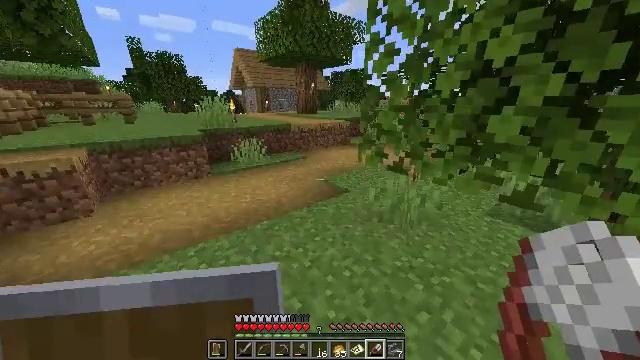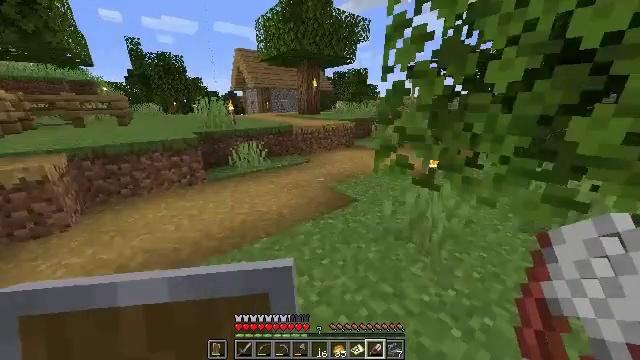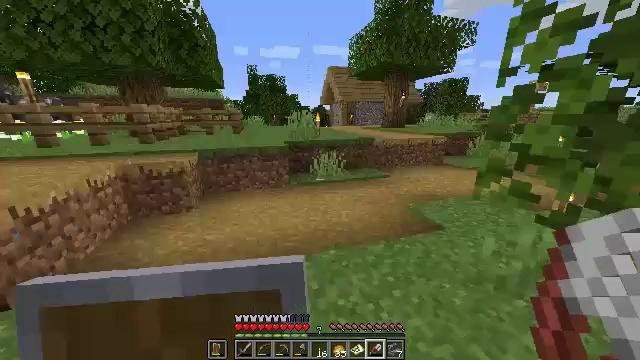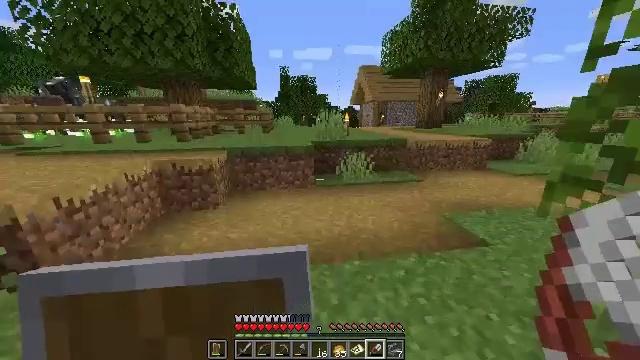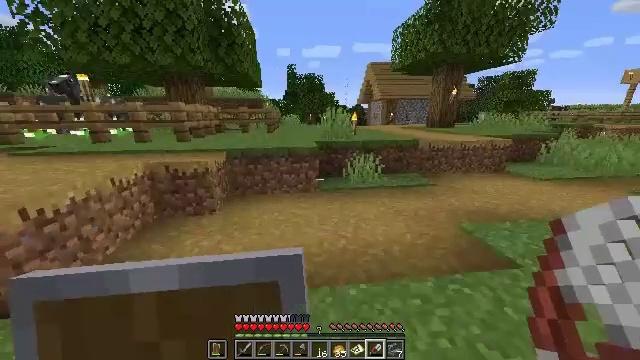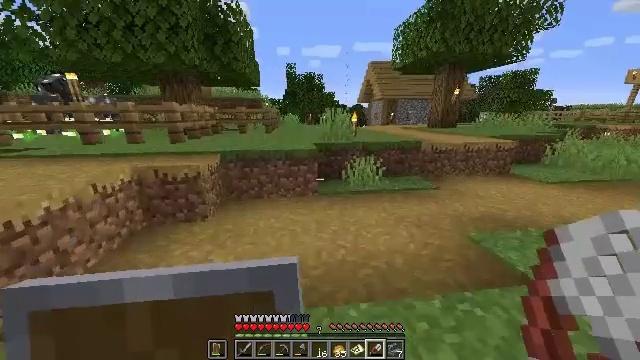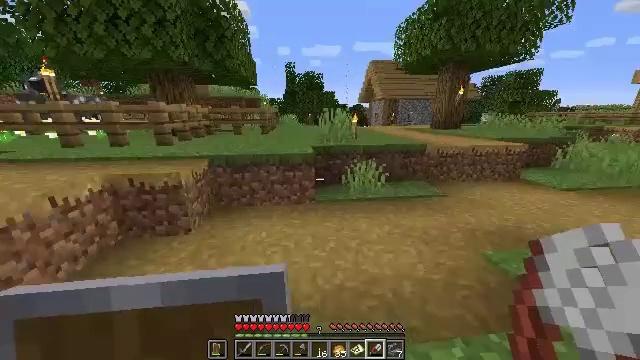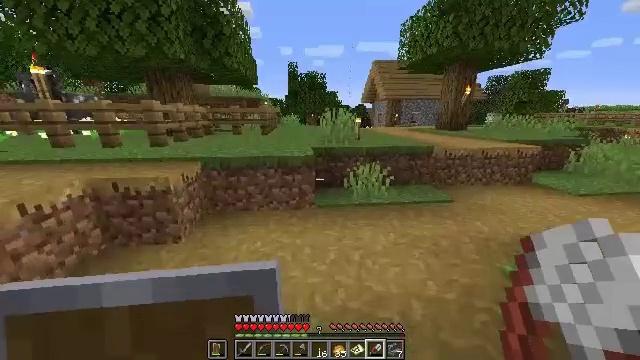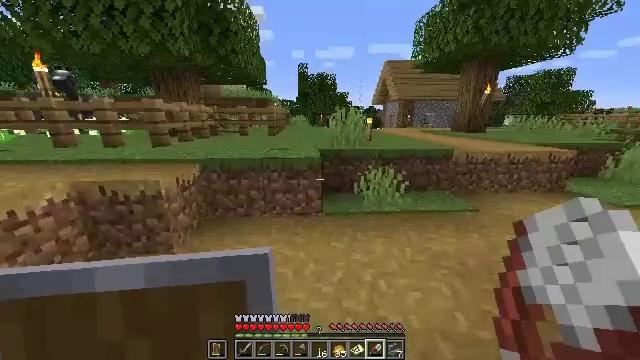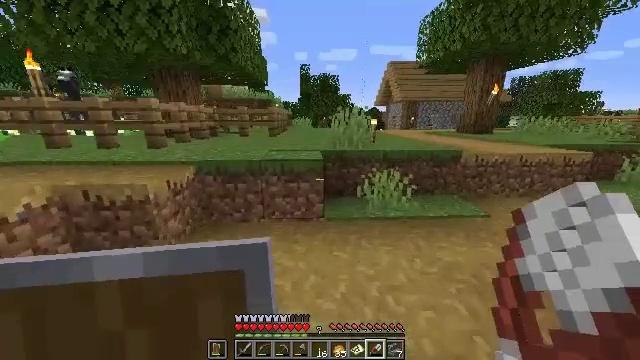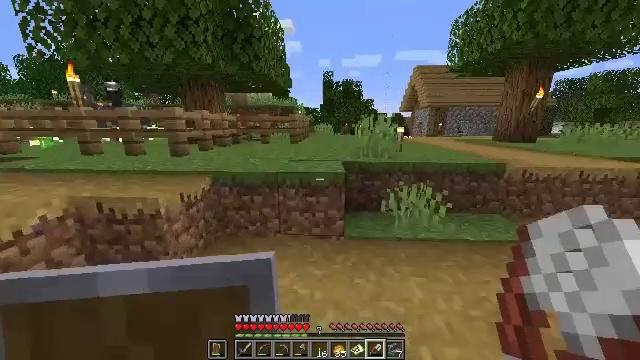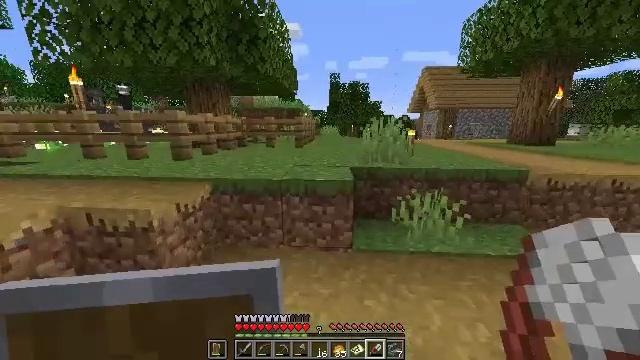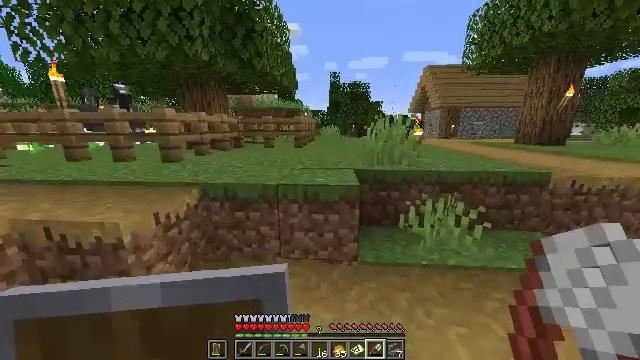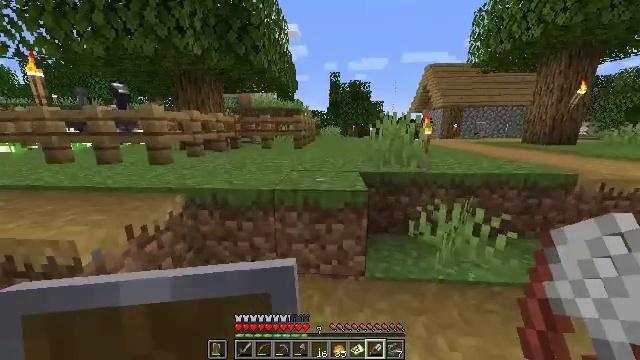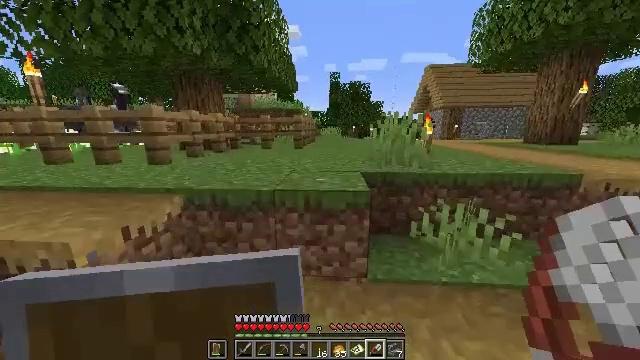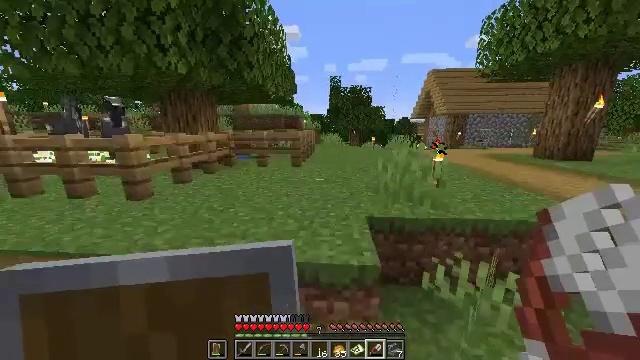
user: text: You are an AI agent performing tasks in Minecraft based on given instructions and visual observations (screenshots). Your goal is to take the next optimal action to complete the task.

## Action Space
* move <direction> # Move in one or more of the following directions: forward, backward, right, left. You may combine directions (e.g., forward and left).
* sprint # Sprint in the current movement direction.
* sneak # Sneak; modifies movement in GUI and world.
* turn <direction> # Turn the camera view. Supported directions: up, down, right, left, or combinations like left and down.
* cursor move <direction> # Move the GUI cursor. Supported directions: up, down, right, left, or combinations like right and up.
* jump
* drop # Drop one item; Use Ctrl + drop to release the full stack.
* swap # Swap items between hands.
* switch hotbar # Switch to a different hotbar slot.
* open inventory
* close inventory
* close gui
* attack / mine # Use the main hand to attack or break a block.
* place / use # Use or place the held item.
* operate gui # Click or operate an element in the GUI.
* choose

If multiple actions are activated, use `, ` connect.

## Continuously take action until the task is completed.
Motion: motion action
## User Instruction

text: Craft a blue banner.
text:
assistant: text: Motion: move forward
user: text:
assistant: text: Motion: move forward, turn left and up
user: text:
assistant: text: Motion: move forward, turn left
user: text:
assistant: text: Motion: move forward, turn left
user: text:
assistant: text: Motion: move forward
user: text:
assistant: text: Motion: move forward
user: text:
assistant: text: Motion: move forward
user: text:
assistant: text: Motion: move forward, turn left
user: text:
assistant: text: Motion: move forward
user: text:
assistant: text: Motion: move forward, turn left and up
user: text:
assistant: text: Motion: move forward, turn left
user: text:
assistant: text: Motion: move forward
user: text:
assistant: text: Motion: move forward
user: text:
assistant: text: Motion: move forward, jump
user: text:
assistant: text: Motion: move forward, jump
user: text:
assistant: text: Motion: move forward, jump
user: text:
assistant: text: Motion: move forward
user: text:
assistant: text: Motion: move forward
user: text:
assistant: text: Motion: move forward
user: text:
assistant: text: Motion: move forward
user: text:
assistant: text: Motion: move forward
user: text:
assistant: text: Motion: move forward, turn right
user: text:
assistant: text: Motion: move forward
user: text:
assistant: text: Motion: move forward, turn right
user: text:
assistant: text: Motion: move forward, sprint, turn right and down
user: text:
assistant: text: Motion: move forward, sprint, turn right
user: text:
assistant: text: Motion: move forward, sprint, turn right
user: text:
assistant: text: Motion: move forward
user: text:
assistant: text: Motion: move forward
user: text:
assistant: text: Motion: move forward